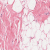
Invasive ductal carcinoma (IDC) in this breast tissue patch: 0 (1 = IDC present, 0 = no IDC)